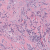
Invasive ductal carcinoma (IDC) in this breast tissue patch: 1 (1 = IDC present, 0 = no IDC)